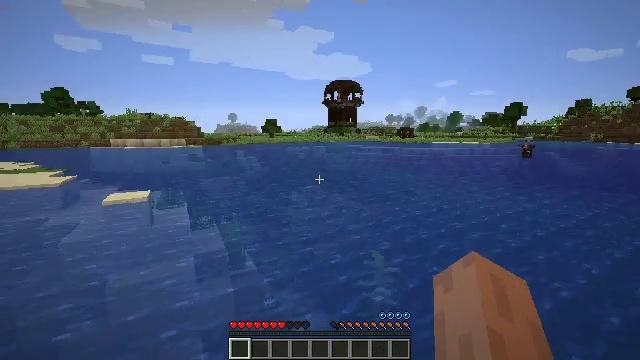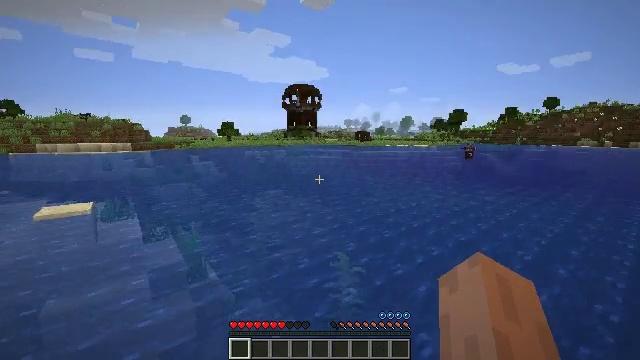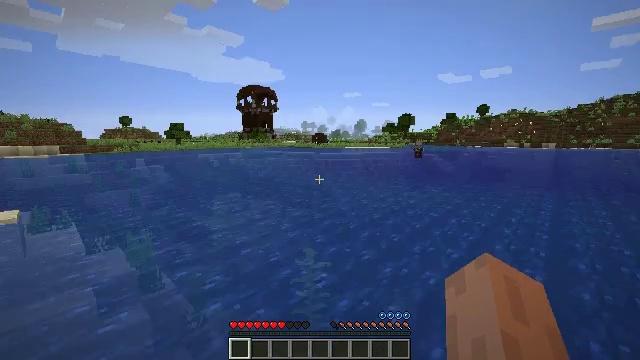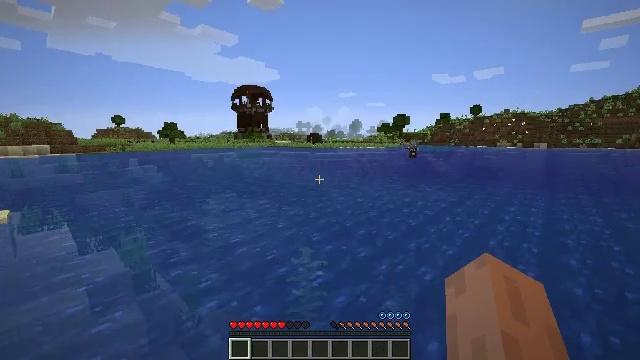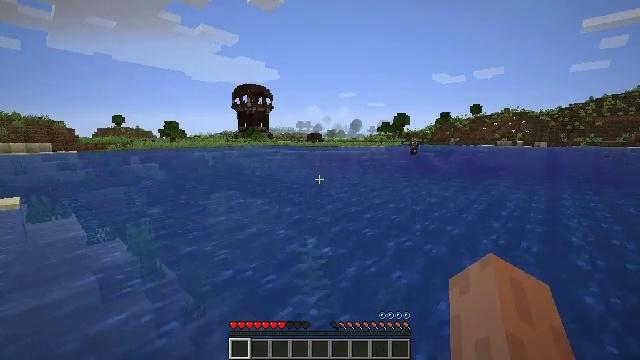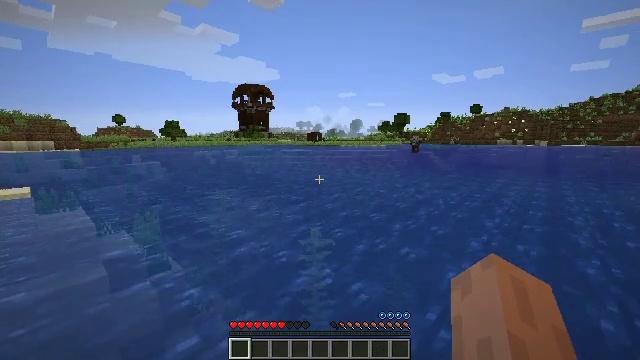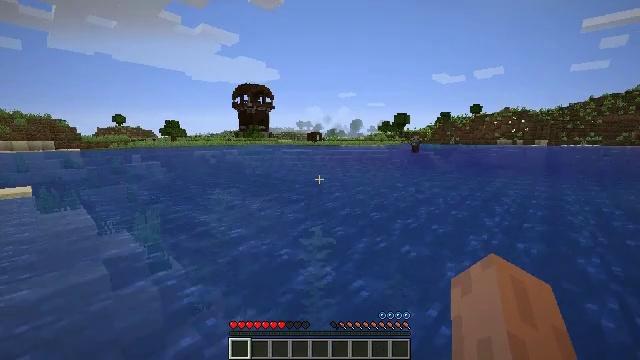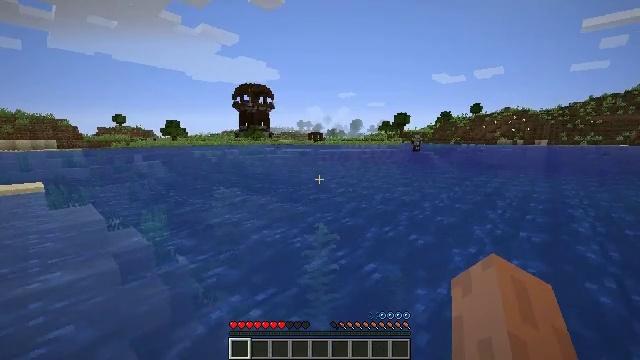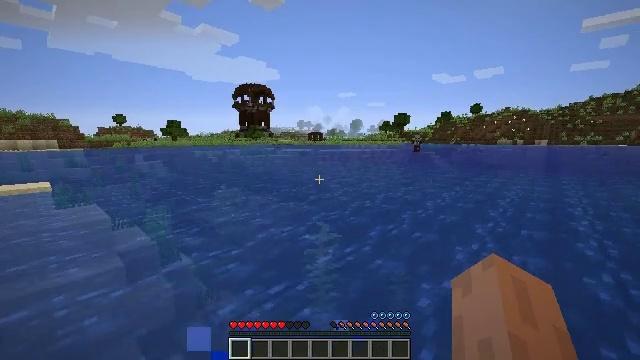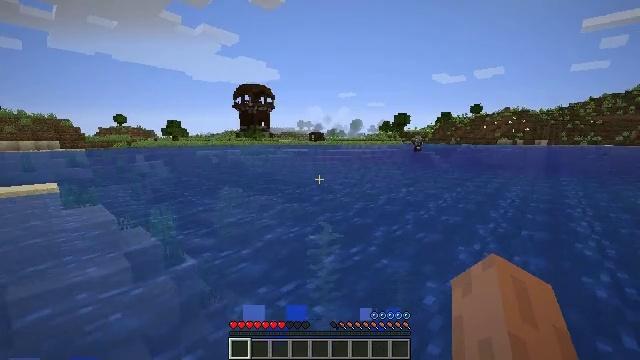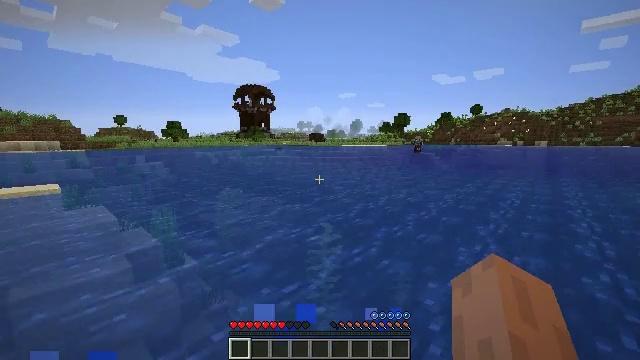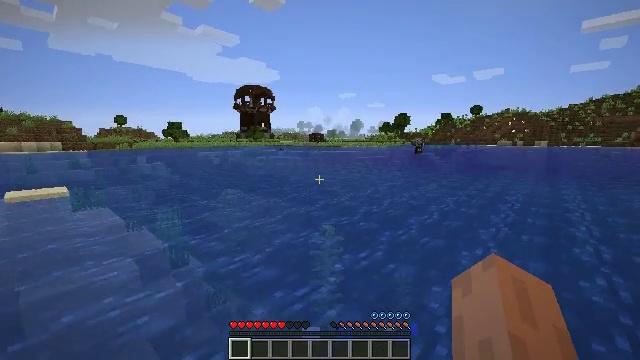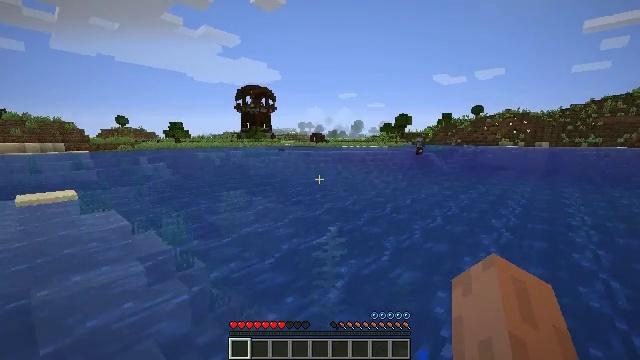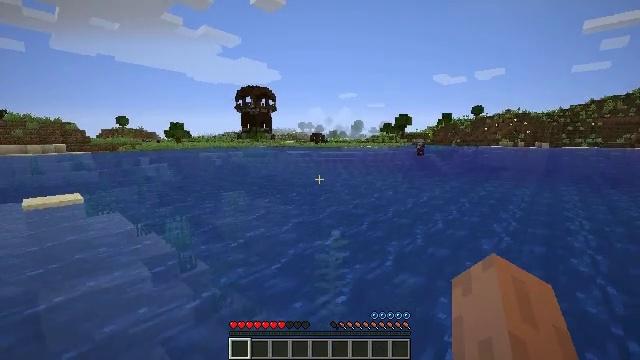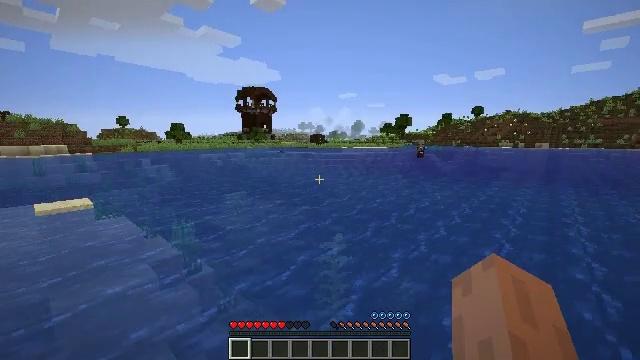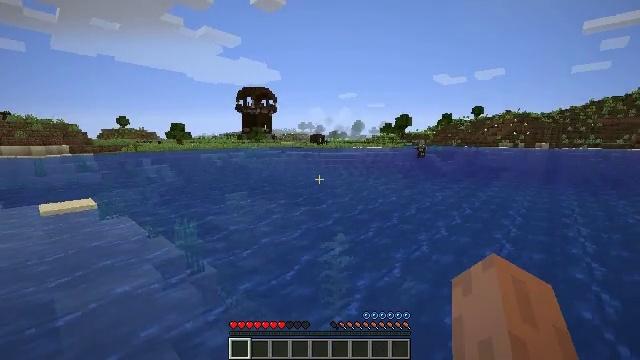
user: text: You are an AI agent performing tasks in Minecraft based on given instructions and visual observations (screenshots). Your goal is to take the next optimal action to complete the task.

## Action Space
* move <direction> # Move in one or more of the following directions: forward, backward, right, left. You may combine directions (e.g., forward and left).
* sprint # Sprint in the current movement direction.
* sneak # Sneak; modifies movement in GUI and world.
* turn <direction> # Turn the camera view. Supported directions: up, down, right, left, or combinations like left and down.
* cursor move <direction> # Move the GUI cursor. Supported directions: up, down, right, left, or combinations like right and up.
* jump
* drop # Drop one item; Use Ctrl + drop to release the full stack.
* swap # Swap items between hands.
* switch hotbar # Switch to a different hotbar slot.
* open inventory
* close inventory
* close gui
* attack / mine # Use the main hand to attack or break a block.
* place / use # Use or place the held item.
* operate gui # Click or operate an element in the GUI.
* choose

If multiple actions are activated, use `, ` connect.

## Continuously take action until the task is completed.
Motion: motion action
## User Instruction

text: Collect birch planks from structures.
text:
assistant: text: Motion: move back and move left, turn right, attack / mine, jump
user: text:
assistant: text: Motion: move back and move left, turn right, attack / mine, jump
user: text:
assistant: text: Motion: move back and move left, turn right, attack / mine, jump
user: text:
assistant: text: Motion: move back and move left, attack / mine, jump
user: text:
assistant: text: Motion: move back and move left, attack / mine, jump
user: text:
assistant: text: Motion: move back and move left, attack / mine, jump
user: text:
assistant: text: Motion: move back and move left, attack / mine, jump
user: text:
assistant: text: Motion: move back and move left, attack / mine, jump
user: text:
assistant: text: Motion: move back and move left, attack / mine, jump
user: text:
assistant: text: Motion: move back and move left, attack / mine, jump
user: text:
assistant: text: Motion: move back and move left, attack / mine, jump
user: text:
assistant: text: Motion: move back and move left, attack / mine, jump
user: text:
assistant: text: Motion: move back and move left, attack / mine, jump
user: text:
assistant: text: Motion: move back and move left, attack / mine, jump
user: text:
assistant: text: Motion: move back and move left, attack / mine, jump
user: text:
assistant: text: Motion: move back and move left, attack / mine, jump
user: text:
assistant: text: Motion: move back and move left, attack / mine, jump
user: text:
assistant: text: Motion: move back and move left, turn left, attack / mine, jump
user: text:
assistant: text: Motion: move back and move left, turn left and down, attack / mine, jump
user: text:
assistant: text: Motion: move back and move left, turn left and down, attack / mine, jump
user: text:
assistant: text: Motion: move left, turn left, attack / mine, jump
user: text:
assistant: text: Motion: move left, turn left, attack / mine, jump
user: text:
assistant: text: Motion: move forward and move left, turn left, attack / mine
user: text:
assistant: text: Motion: move forward, attack / mine
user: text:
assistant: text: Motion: move forward, turn left, attack / mine
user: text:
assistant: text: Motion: move forward, attack / mine
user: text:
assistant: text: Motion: move forward, attack / mine
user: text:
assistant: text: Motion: move forward, attack / mine
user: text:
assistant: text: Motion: move forward, attack / mine
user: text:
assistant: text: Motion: move forward, attack / mine